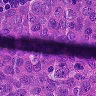
Metastatic tissue present: yes